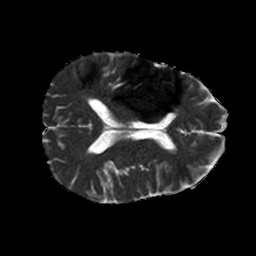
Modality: ADC
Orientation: axial
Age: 57
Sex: male
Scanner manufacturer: philips
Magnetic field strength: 1.5 T
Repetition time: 3.395 s
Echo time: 0.06922 s